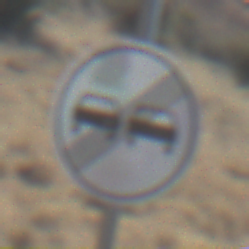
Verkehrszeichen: EndeUeberholverbot
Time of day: Midday
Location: Outdoor (Nature)
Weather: Clear
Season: NotSpecified
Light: Natural